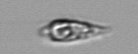
Label: Oxytoxum